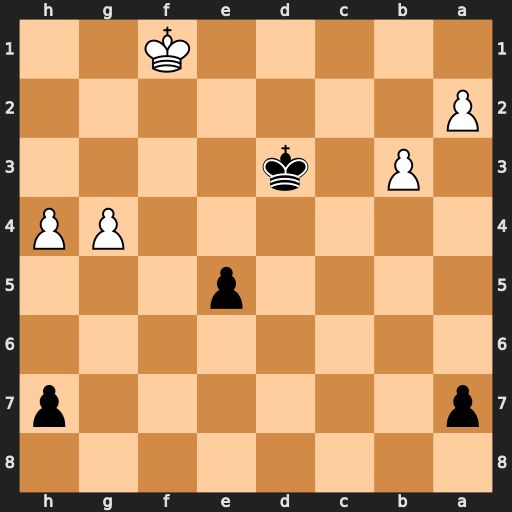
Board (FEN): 8/p6p/8/4p3/6PP/1P1k4/P7/5K2
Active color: b
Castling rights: -
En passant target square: -
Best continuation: Kd2 Kf2 e4